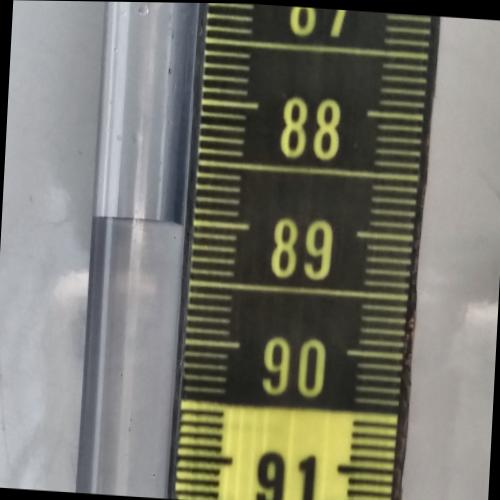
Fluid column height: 89.0 cm